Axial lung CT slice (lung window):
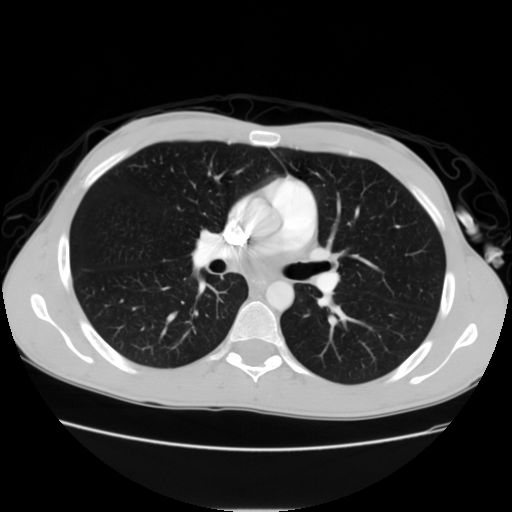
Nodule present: no